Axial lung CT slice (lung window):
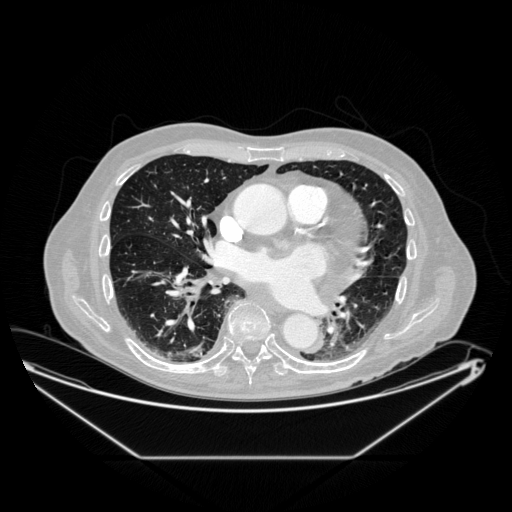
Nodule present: no